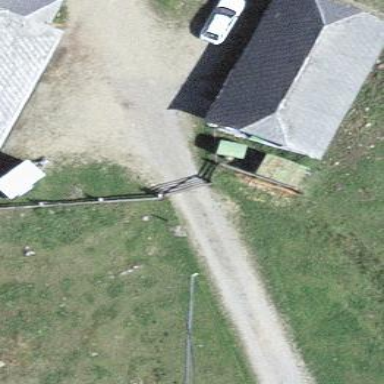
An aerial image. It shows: Stable.